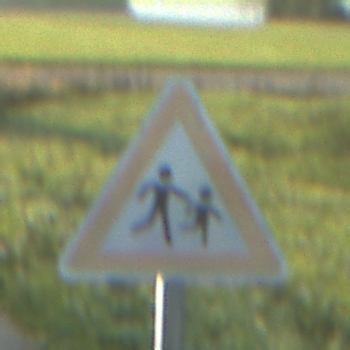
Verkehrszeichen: KinderLinks
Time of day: MorningAfternoon
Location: Outdoor (Nature)
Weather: Clear
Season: NotSpecified
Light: Natural